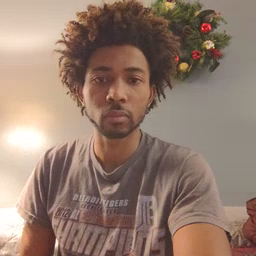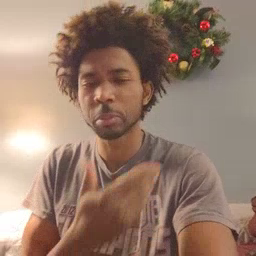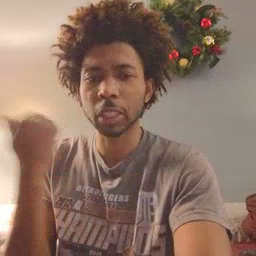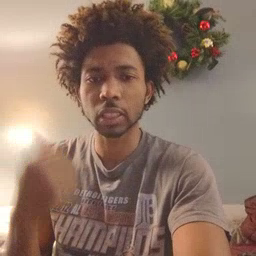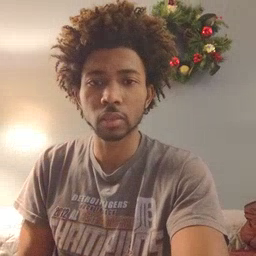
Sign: better